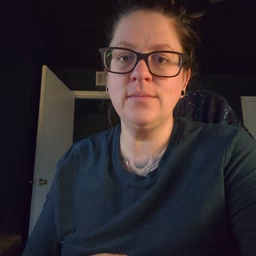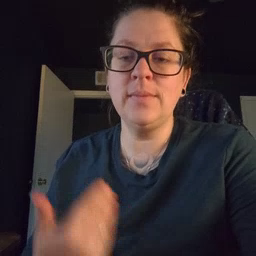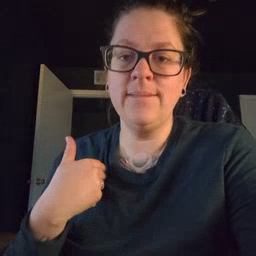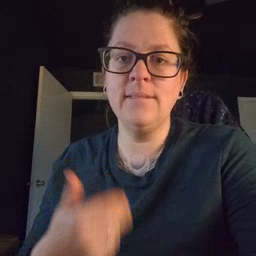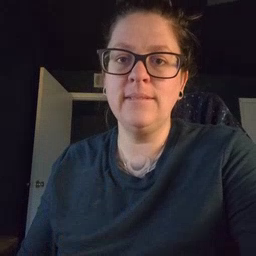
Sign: have